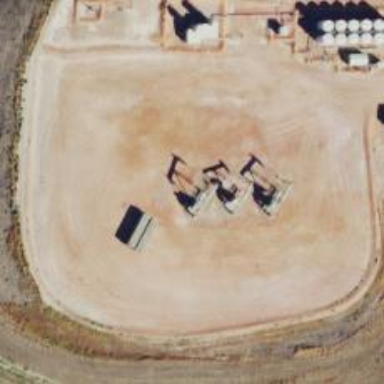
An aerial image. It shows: Petroleum well that is man-made.